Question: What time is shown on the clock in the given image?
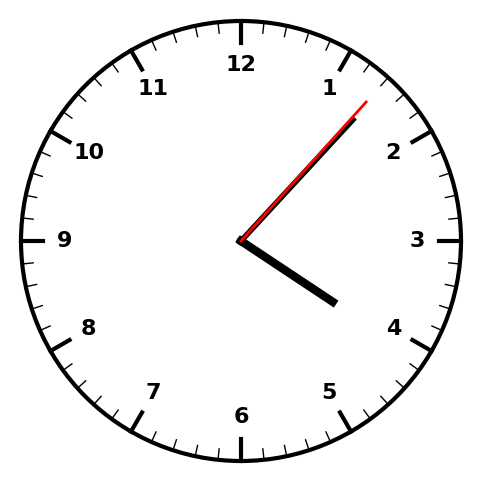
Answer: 04:07:07